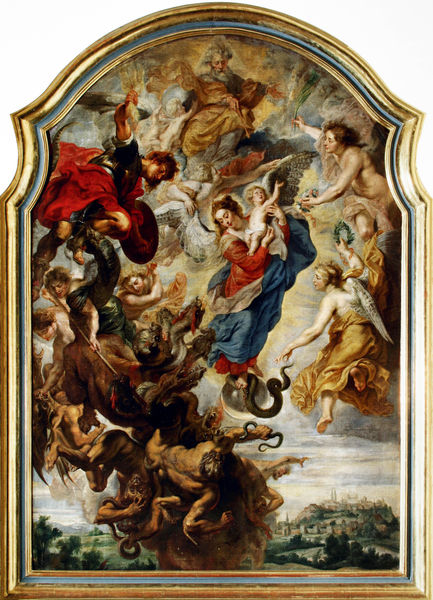
Titel: Das apokalyptische Weib
Künstler: Ulrich Loth
Standort: Isen
Institution: Kath. Pfarrkirche St. Zeno
Schlagwörter: blau, flügel, gemälde, gott, himmel, kampf, kämpfer, körper, nackt, rubens, schatten, umhang, weiß, wolken, bäume, frauen, gelb, grün, landschaft, menschen, stadt, bunt, fenster, frau, frisur, frisuren, grau, hell, licht, männer, orange, rücken, schwarz, türkis, rot, tier, tiere, malerei, bart, gericht, richter, barock, falten, rahmen, sehen, tragen, bild, gesten, goldrahmen, niederlande, öl, erde, ferne, horizont, kirche, gewand, gold, haare, mantel, decke, fassen, kind, rechts, fliegen, kinder, pferde, stock, chaos, engel, bogen, perspektive, dorf, baby, beleuchtung, kartusche, muskeln, fallen, photographie, schild, links, strahlen, schweben, durcheinander, dynamik, schlange, kugel, kranz, lorbeerkranz, altar, photo, nimbus, farbfoto, christus, jesus, lanschaft, christlich, hölle, jüngstes gericht, teufel, verdammnis, versuchung, höllensturz, krieger, sturz, religiös, schlangen, grüb, heilige, fresko, golden, heilig, maria, madonna, vertreibung, mutter gottes, geschlüngel, erzengel, petrus, ungeheuer, auferstehung, stecken, drache, aufstieg, altarbild, bitten, rettung, himmelfahrt, stürzen, michael, geburt, abwehr, fratzen, untier, weltkugel, bgen, jesuskind, aufsteigen, versuch, glorie, gottvater, passion, absturz, altargemälde, irdisch, himmelstor, jüngstes, renaisance, engelssturz, gefallene engel, maria mit dem kinde, schwaeben, schwerlos, verbannt, verstossung, himmelssturz, naltar, gesand, die erde, erzengen, himmlische gefilde